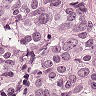
Metastatic tissue present: yes